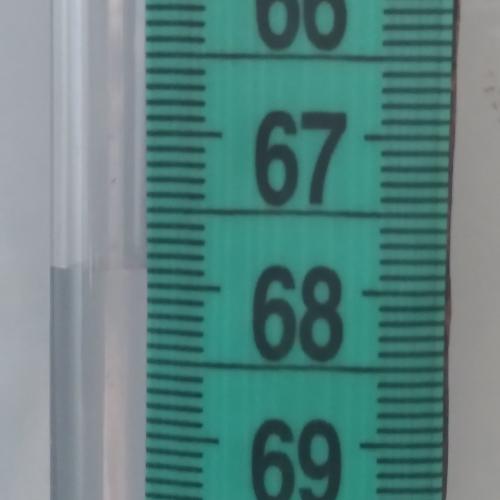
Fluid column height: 67.9 cm